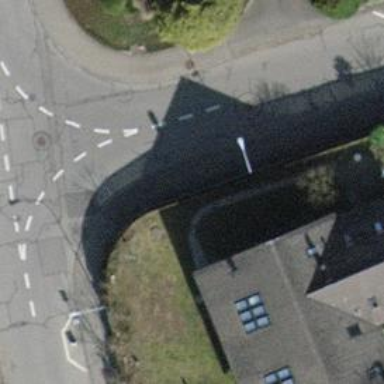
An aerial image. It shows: Sidewalk along the footway.